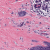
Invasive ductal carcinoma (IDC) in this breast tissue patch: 0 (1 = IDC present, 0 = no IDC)